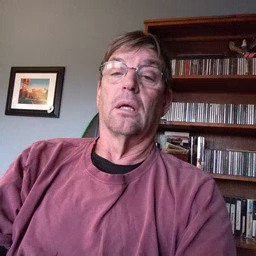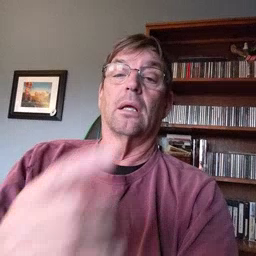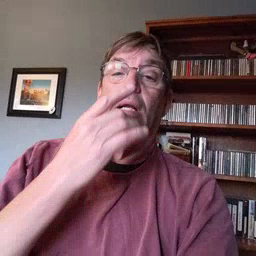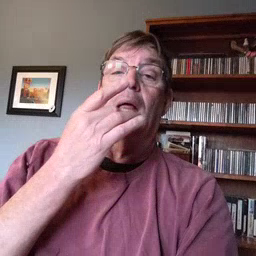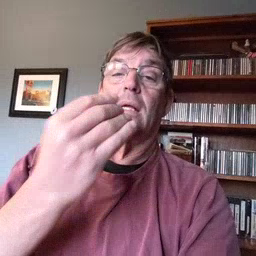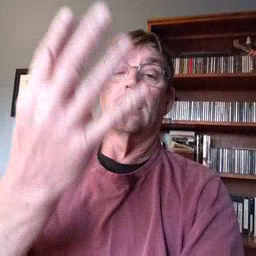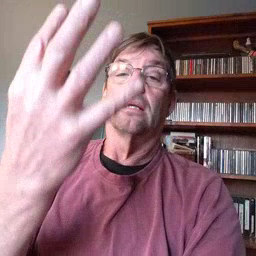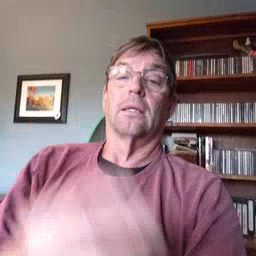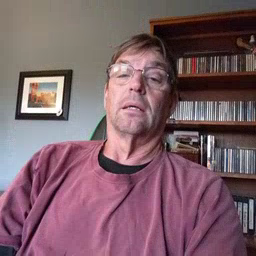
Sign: lamp